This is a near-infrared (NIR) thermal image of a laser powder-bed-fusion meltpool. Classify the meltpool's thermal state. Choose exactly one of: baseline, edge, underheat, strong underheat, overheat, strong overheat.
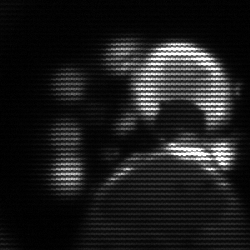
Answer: edge